Field crop: maize
Growth stage: 2
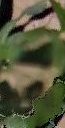
Species: maize